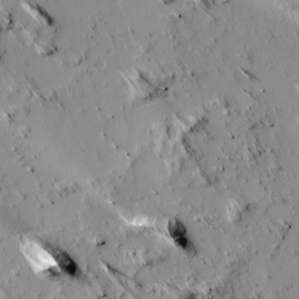
Label: non_frost